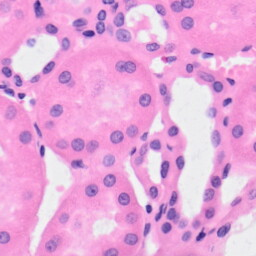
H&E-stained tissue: Kidney